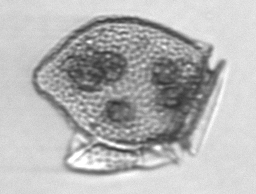
Label: Dinophysis_norvegica